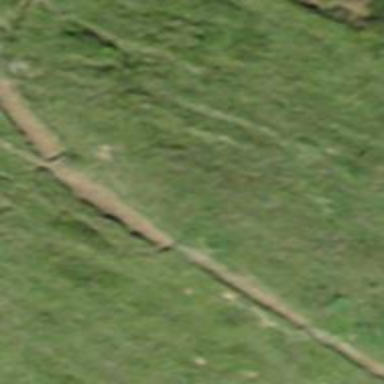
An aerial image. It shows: Path on the ground.